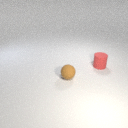
small red rubber cylinder behind small brown rubber sphere